Interaction volume radius: 5 \u00c5
Interaction volume height: 25 \u00c5
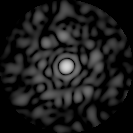
Disorder parameter: 0.8481